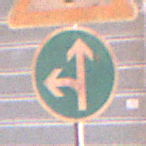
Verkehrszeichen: VorgeschriebeneFahrtrichtungGeradeausOderLinks
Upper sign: Lichtzeichenanlage
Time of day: MorningAfternoon
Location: Outdoor (Urban)
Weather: Clear
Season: NotSpecified
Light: Natural